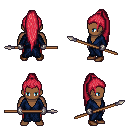
a pixel art fantasy rpg character, male body template, human, dark skin, blue robe, red pants, ruby red extra-long topknot hairstyle, metal gloves, brown shoes, spear, four views (front, back, left, right), 2x2 character sprite sheet, small pixel art, hard edges, no anti-aliasing